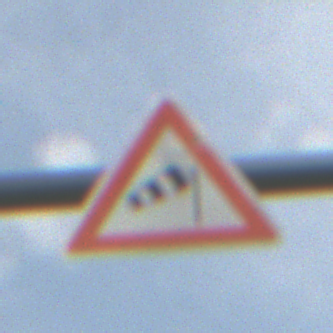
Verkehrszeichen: SeitenwindVonRechts
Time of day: MorningAfternoon
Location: Outdoor (Nature)
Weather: PartlyCloudy
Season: NotSpecified
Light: Natural